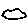
Label: cloud